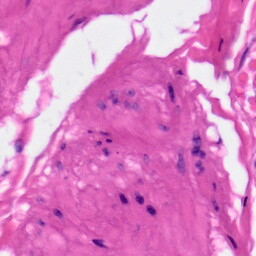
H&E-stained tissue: Skin